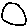
Label: circle